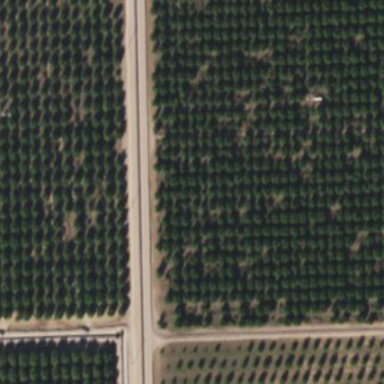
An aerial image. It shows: Orchard.